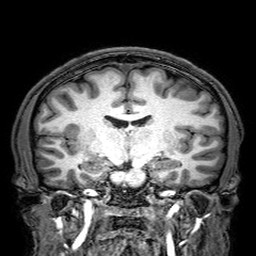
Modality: T1w
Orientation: sagittal
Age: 22
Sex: male
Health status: healthy
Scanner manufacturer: philips
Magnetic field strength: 3 T